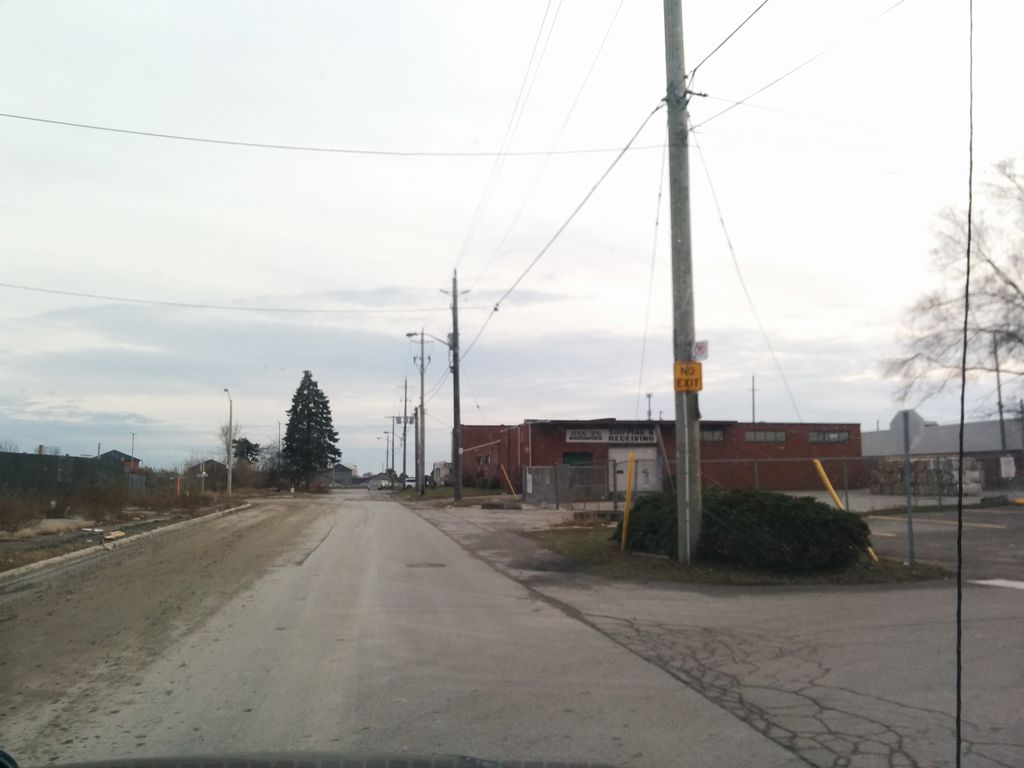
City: toronto